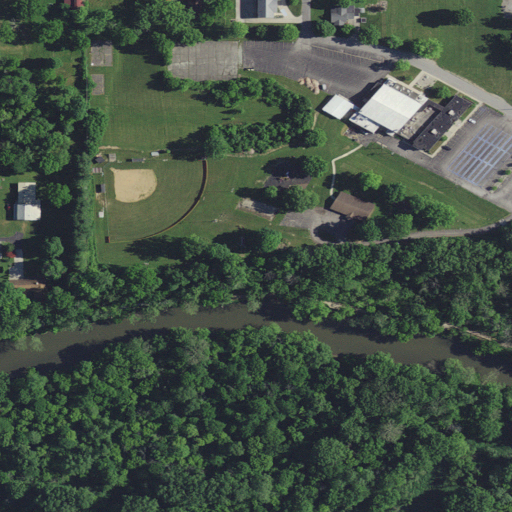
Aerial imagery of cliff(s) in Indiana named White River Bluff containing open development, low intensity development, deciduous forest, medium intensity development, mixed forest, herbaceous wetlands, woody wetlands, open water, and high intensity development